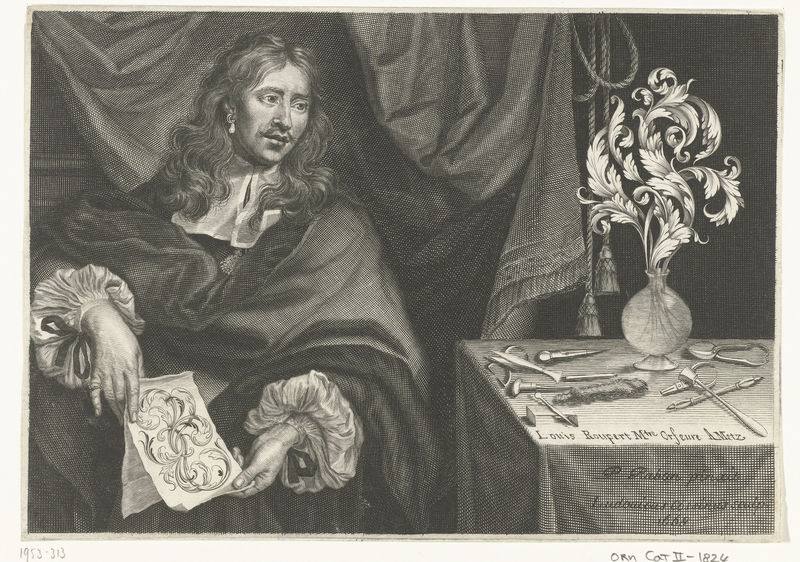
Titel: Portret van goud- en zilversmid Louis Roupert
Künstler: Louis Cossin
Standort: Amsterdam
Institution: Rijksmuseum
Schlagwörter: mann, umhang, weiß, blume, ohrring, schwarz, skizze, tisch, zeichnung, ornament, schleife, barock, bluse, kleidung, hände, vorhang, instrumente, pflanze, sack, vase, schrift, seil, druck, stich, künstler, arzt, werkzeug, kupferstich, tich, werkzeige, molliere